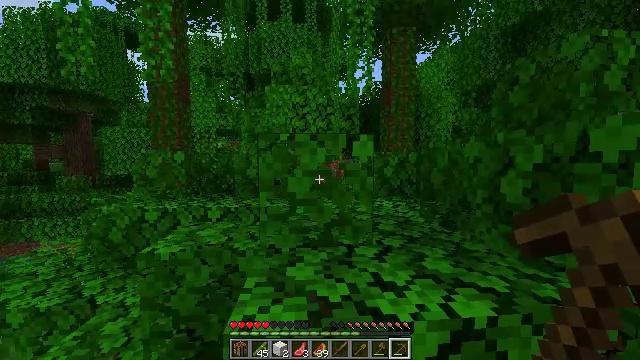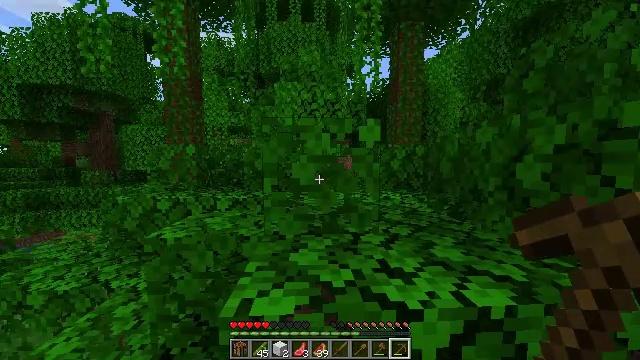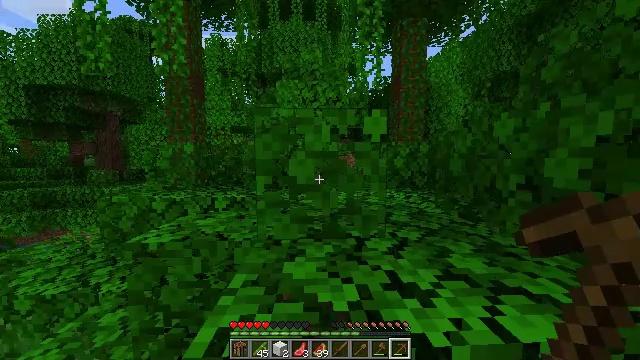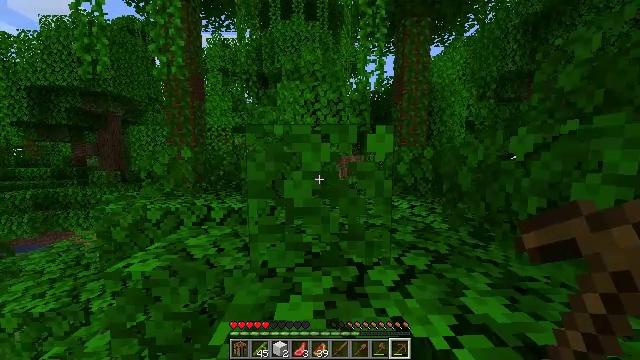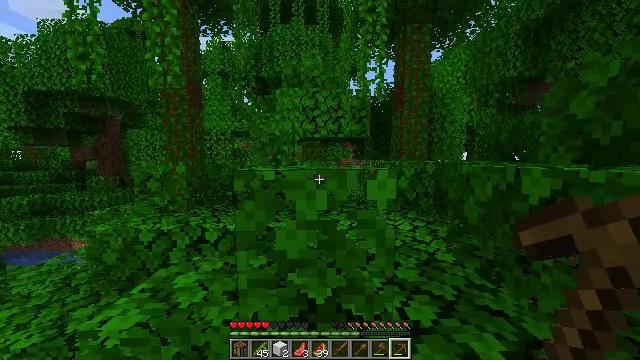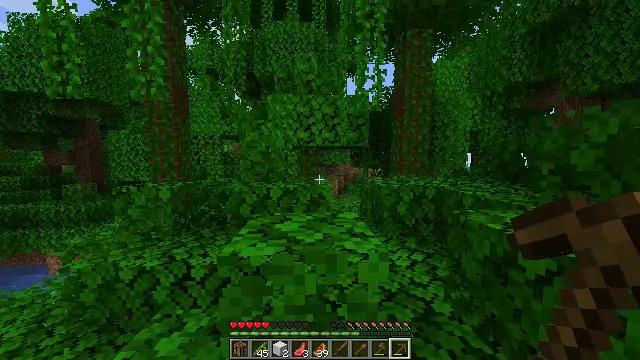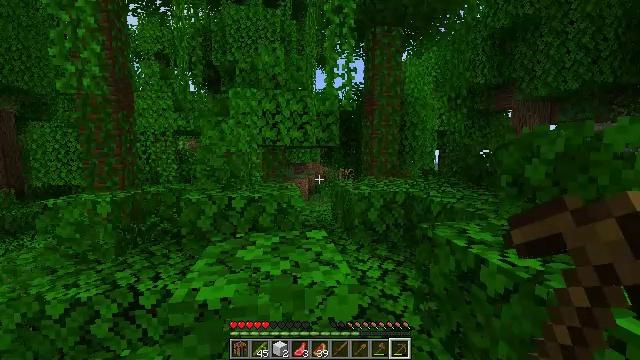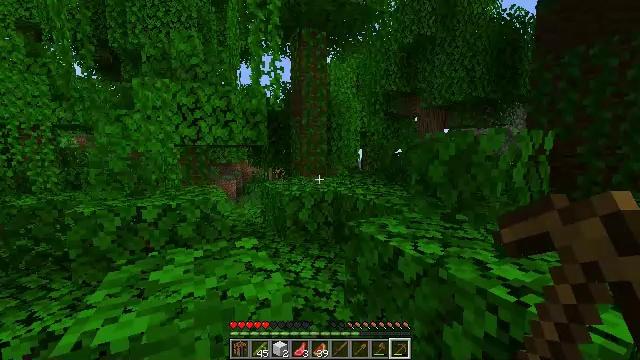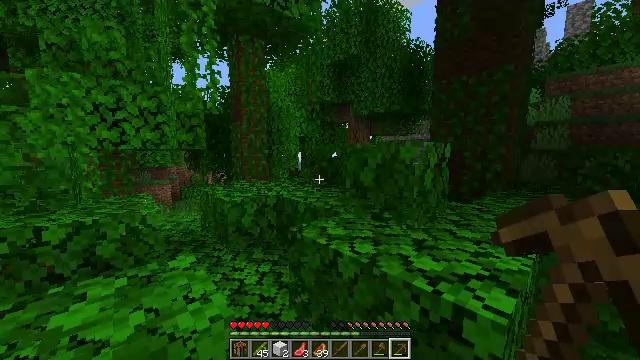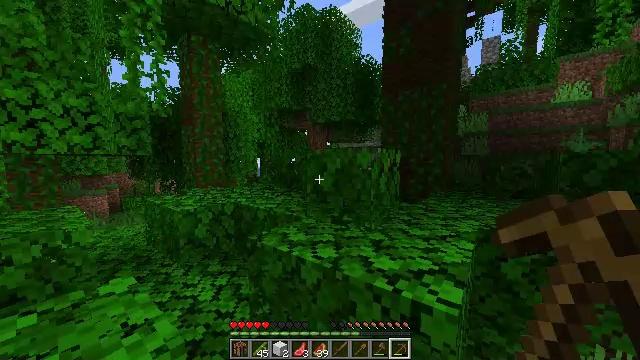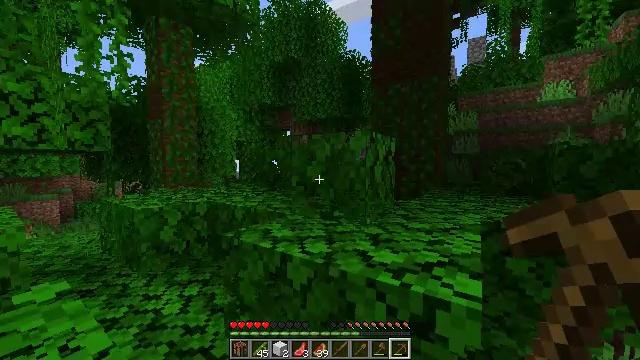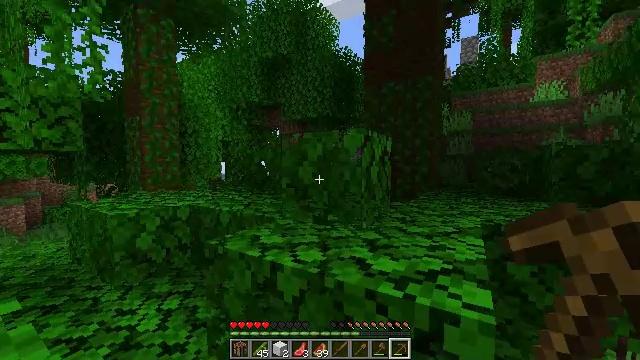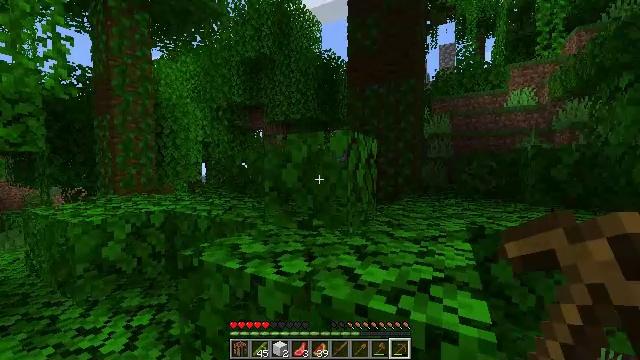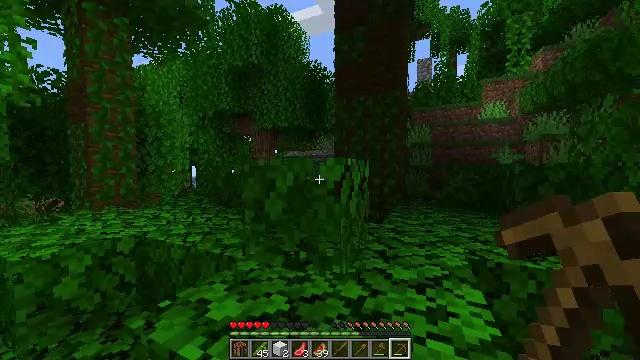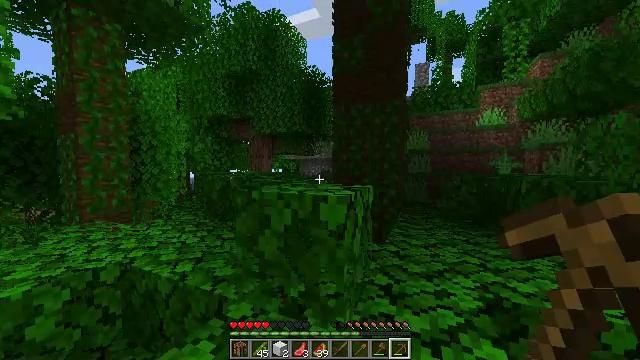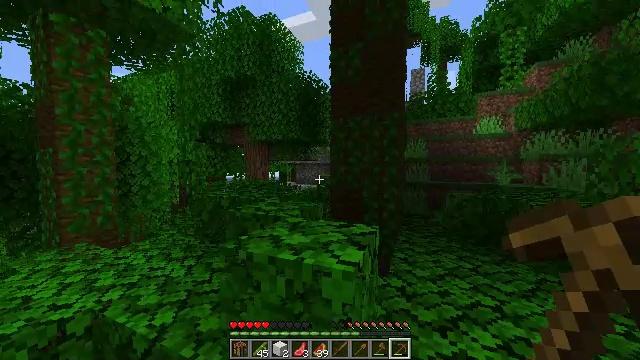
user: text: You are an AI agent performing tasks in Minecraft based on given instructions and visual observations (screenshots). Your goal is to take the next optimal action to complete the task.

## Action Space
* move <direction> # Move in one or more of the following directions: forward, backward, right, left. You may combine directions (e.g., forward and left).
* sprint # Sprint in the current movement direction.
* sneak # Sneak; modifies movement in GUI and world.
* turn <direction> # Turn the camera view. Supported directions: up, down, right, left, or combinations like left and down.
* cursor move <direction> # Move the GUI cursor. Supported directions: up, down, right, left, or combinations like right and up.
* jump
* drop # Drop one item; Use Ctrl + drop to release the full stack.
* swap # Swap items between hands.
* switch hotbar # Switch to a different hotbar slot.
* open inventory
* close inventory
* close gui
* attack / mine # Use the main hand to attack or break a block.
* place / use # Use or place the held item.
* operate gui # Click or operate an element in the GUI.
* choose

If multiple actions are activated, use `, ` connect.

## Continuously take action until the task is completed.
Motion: motion action
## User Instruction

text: Collect mossy cobblestone from a structure.
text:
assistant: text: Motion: move forward, turn left, jump
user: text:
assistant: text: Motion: move forward, jump
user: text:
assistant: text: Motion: move forward, jump
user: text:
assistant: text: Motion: move forward, jump
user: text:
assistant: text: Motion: move forward, sprint, jump
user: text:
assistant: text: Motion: move forward, sprint, turn right, jump
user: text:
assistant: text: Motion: move forward, sprint, turn right, jump
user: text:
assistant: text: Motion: move forward, turn right, jump
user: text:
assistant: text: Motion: move forward, turn right and up, jump
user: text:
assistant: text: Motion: move forward, turn right and up, jump
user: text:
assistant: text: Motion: move forward, sprint, turn right, jump
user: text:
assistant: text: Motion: move forward, sprint, turn right, jump
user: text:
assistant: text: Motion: move forward, sprint, turn right, jump
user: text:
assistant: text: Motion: move forward, sprint, jump
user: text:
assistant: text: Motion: move forward, turn right, jump
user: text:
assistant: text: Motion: move forward, jump
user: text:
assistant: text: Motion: move forward, jump
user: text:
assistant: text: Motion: move forward, jump
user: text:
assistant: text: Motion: move forward, jump
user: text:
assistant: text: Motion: move forward, sprint, turn down, jump
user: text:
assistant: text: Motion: move forward, sprint, turn down, jump
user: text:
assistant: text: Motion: move forward, sprint, jump
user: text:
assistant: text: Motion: move forward, jump
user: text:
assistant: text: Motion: move forward, jump
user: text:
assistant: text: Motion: move forward, jump
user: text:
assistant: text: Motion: move forward, turn down, jump
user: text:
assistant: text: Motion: move forward, turn down, jump
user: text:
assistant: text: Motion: move forward, jump
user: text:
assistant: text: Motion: move forward, jump
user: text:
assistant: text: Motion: move forward, sprint, jump